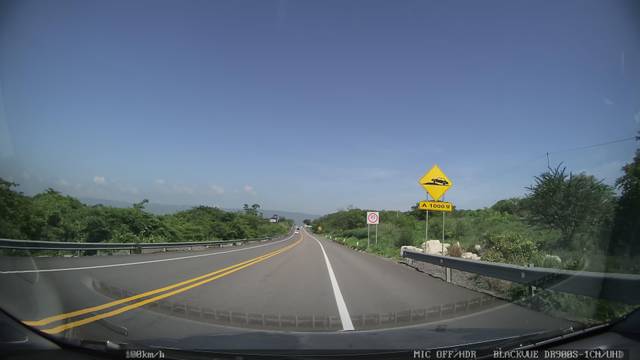
Region: Mexico
Coordinates: 16.728, -92.997